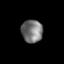
Tissue: skin
Cell type: Epithelial cells
Senescence score: 0.2525
Nuclear area (px): 475
Mean DAPI intensity: 118.131